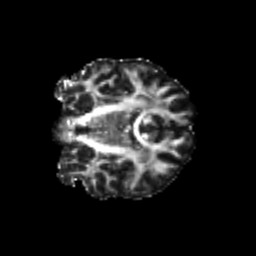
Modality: FA
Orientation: coronal
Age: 20
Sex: male
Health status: healthy
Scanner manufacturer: philips
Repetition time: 7.395 s
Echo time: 0.08599 s